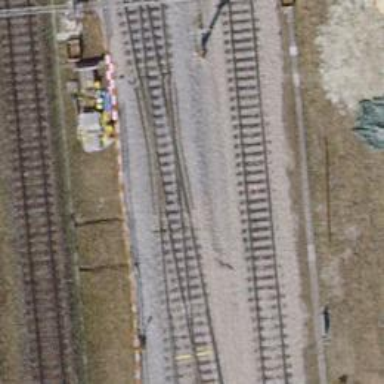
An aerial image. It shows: Railway switch.